Field crop: maize
Growth stage: 2
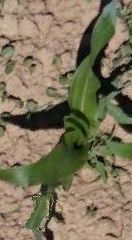
Species: maize